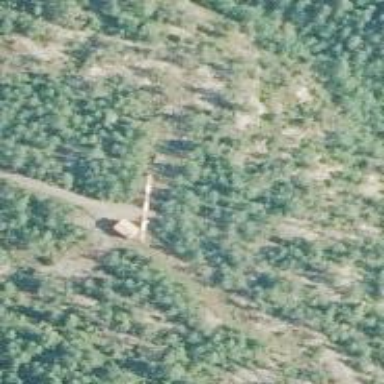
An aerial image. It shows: Man-made mast used for communication purposes.